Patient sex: M
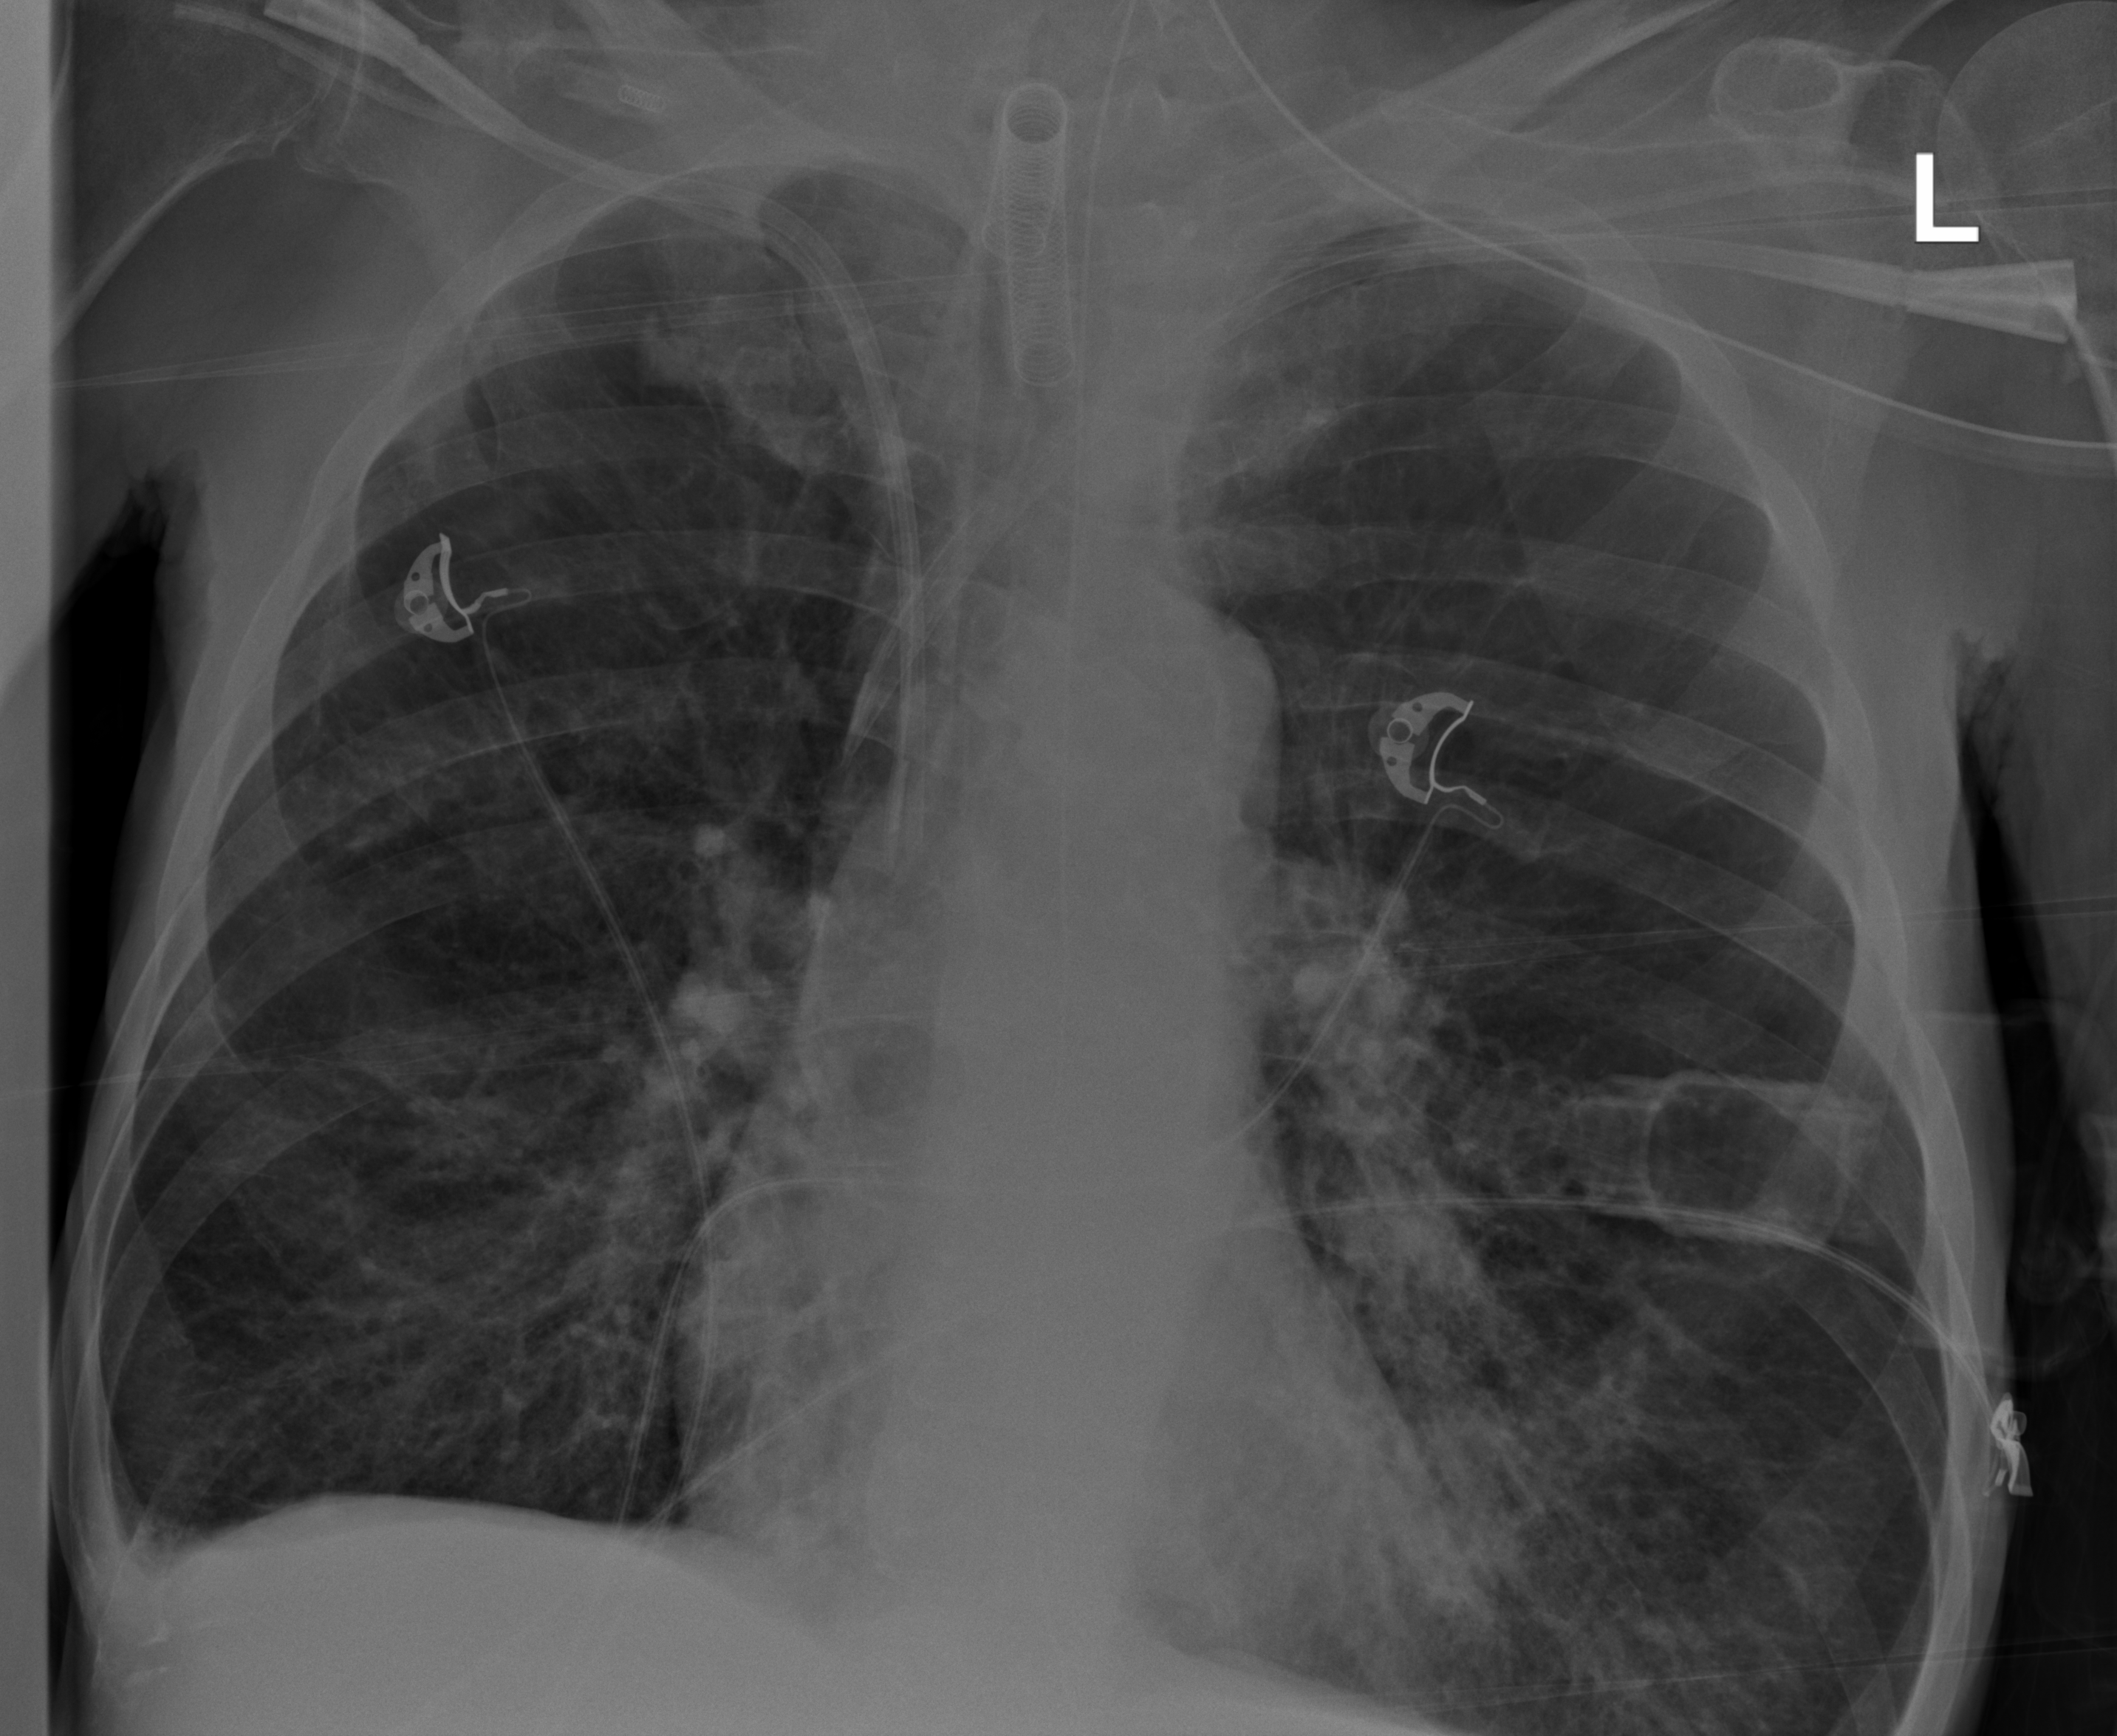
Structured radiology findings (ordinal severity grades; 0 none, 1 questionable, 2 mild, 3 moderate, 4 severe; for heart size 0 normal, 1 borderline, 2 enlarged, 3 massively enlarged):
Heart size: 0
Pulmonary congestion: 0
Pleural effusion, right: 0
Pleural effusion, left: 0
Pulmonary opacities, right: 2
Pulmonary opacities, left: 2
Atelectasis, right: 0
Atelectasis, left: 2